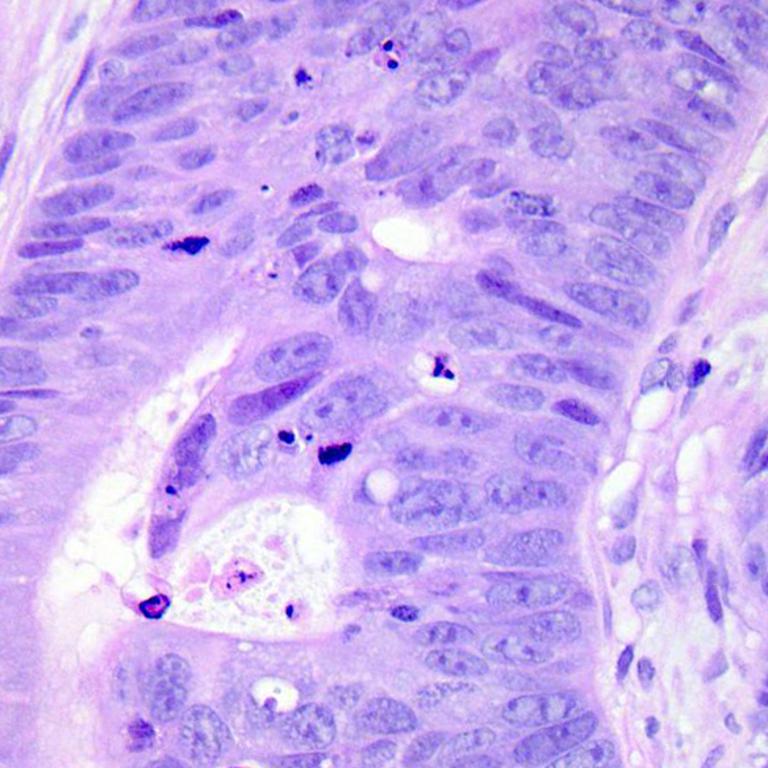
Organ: colon
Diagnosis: adenocarcinomas